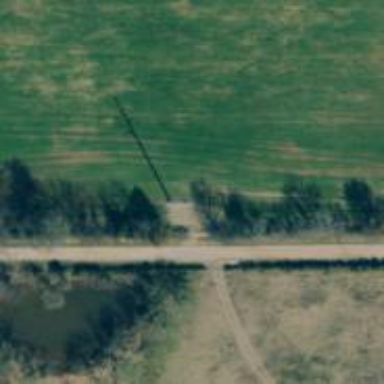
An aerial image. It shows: Power pole.